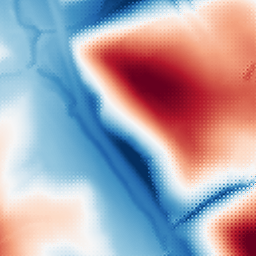
Category: multiscale
Decomposition family: dog_multiscale
Decomposition parameters: sigma_ratio: 2
n_scales: 5
base_sigma: 2
Upsampling method: regularized
Upsampling parameters: scale: 2
lambda_reg: 0.1
Upsampling scale: 2